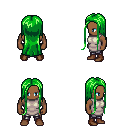
a pixel art fantasy rpg character, male body template, human, dark skin, white tunic, metal pants, green extra-long hairstyle, brown shoes, four views (front, back, left, right), 2x2 character sprite sheet, small pixel art, hard edges, no anti-aliasing